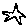
Label: star